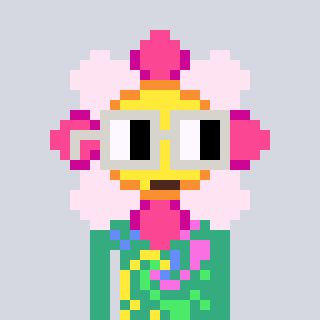
a pixel art character with square light gray glasses, a flower-shaped head and a teal-colored body on a cool background